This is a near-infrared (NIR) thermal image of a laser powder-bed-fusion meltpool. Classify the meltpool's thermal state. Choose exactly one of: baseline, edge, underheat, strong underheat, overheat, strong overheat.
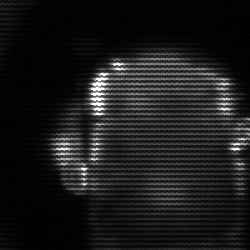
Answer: baseline